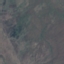
Label: HerbaceousVegetation